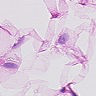
Metastatic tissue present: no